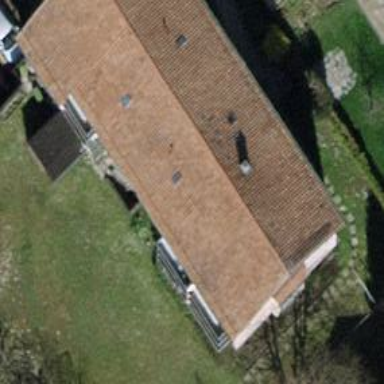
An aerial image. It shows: Building with tiled roof.